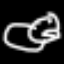
Label: frog